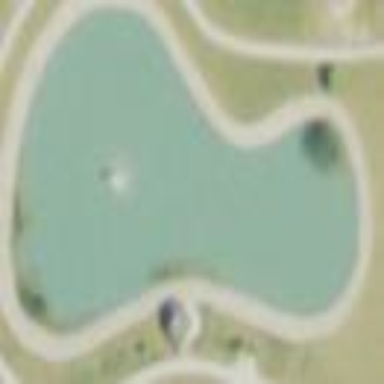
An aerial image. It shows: Pond surrounded by natural water.